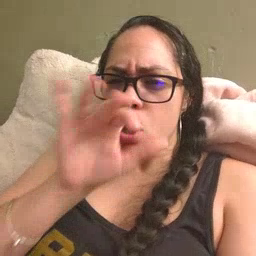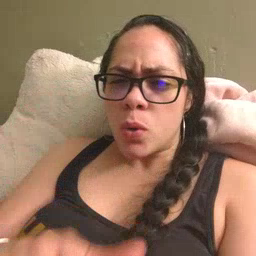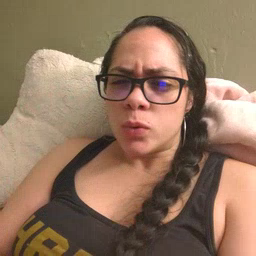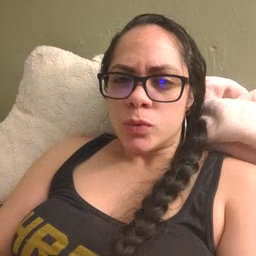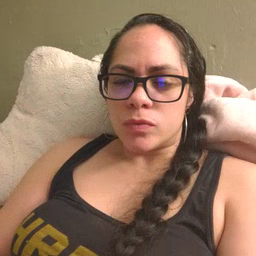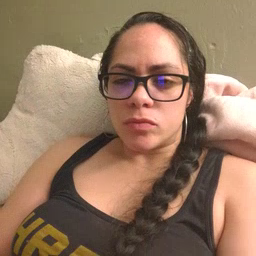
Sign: blow